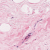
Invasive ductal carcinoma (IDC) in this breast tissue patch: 0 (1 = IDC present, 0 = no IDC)